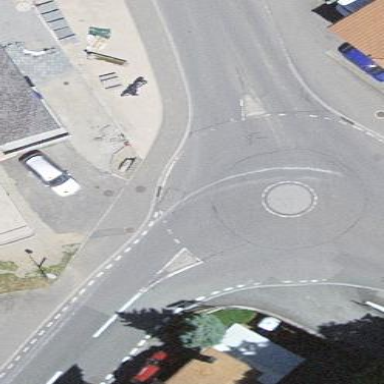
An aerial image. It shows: Tertiary road with asphalt surface leading to roundabout.